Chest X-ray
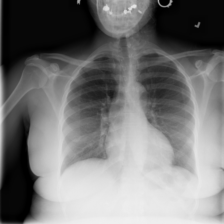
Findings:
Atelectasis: negative
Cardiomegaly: negative
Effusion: negative
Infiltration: negative
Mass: negative
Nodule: negative
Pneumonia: negative
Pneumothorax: negative
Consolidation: negative
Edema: negative
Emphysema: negative
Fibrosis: negative
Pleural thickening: negative
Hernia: negative